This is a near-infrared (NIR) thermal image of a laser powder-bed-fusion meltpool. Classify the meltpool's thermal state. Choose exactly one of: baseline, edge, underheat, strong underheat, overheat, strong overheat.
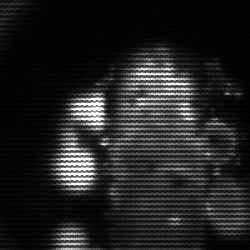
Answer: strong underheat